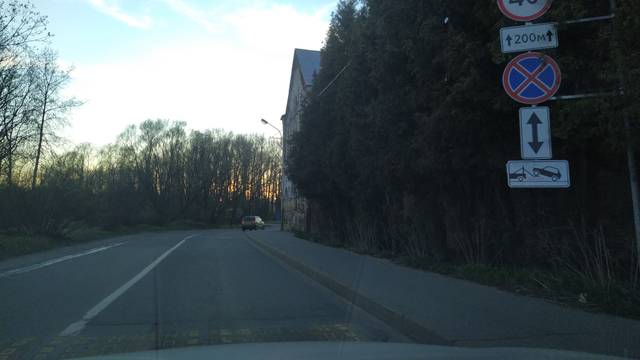
Region: Russia
Coordinates: 59.729, 30.387